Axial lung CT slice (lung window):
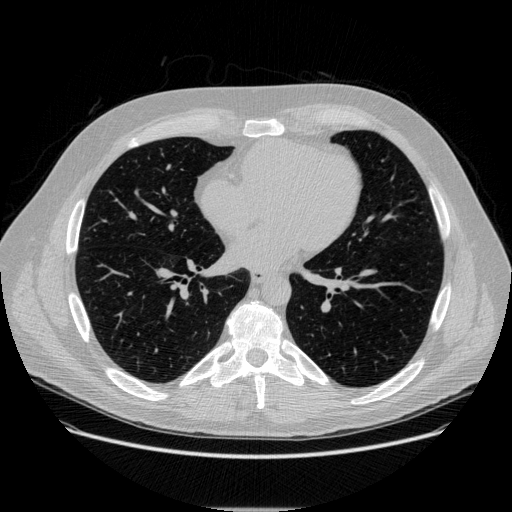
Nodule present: no